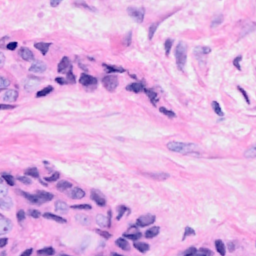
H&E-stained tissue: Breast